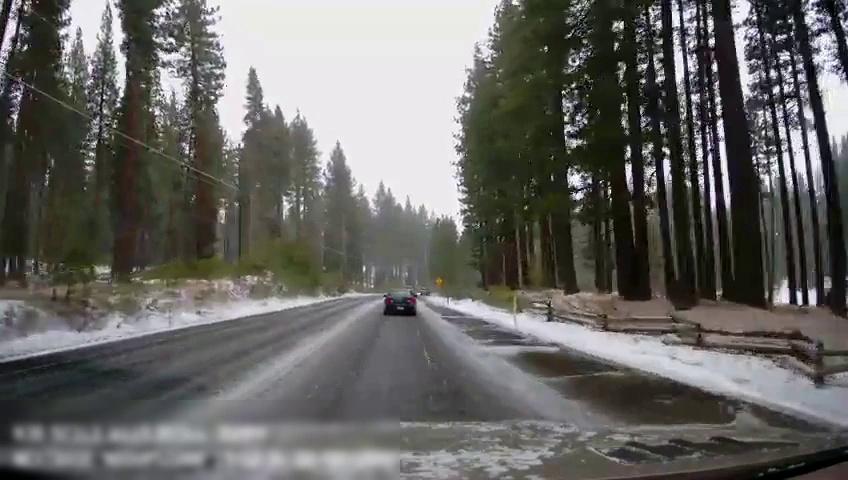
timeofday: Day
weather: Snowy
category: Drivable Space
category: Vehicles | Car
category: Lanes | Opposite Lane